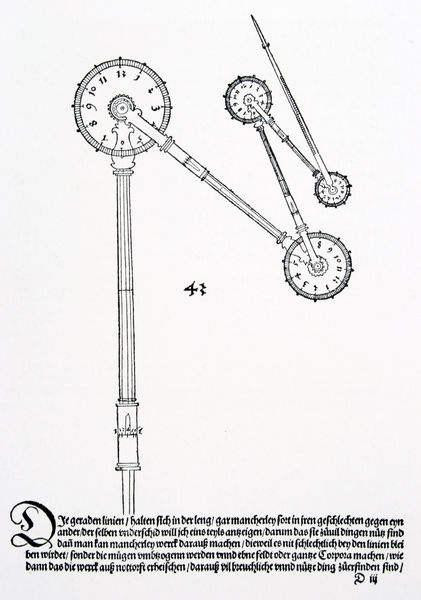
Titel: Unterweisung der Messung, Fol. D3r - Instrument zum Zeichnen der zuvor behandelten Kurven
Künstler: Albrecht Dürer
Schlagwörter: weiß, grau, schwarz, skizze, säulen, zeichnung, anlage, alt, spitze, signatur, spitzen, blatt, schön, kreis, rund, räder, kanneliert, schrift, papier, modell, perspektive, stab, studie, grafik, graphik, linien, drehen, rad, steg, spitz, detail, zahlen, ziffern, uhr, deutsch, nadel, maschine, stangen, buch, linie, flaschenzug, gerät, technik, druck, schwarzweiss, druckgrafik, geriffelt, seite, illustration, text, buchstabe, buchstaben, kreise, beschriftung, initiale, entwurf, stift, tinte, schema, buchdruck, buchseite, zahl, konstruktion, richtung, bambus, plan, stange, zeit, nummeriert, nummern, verbunden, drehung, schaft, fraktur, geometrie, pendel, bau, nummer, altdeutsch, funktion, beschreibung, bauen, erklärung, zahnräder, wissenschaft, konstruktionszeichnung, traktat, winkel, beschriftet, schwrzweiß, mathematik, anleitung, zahnrad, mechanik, einteilung, messung, uhrwerk, schrif, bauanleitung, zirkel, initial, druckschrift, majuskel, blocksatz, hebel, sätze, verhältnis, lehrbuch, räderwerk, mechanismus, erfindung, physik, seit, drehmoment, funktionszeichnung, kraftübertragung, machiene, machinerie, rädchen, schri, übersetzung, gewinde, machine, kurrent, hebelgesetz, d, 43, initialseite, graphilk, erklä#ruing, seite 3, dgerät, zoffern